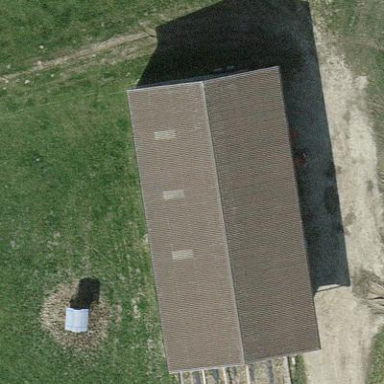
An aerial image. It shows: Farm auxiliary building.